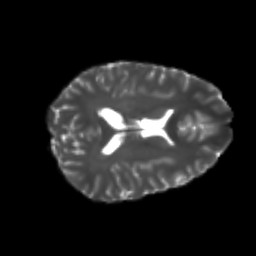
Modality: T2w
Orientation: axial
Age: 23
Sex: male
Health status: healthy
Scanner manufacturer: philips
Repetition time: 7.388 s
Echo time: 0.08599 s